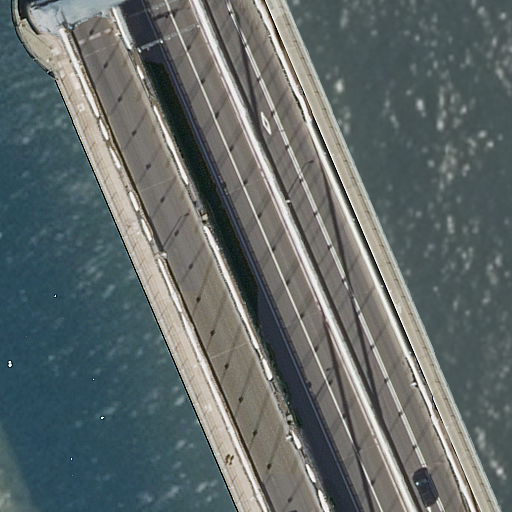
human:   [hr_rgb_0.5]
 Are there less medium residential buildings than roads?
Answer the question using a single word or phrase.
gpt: yes

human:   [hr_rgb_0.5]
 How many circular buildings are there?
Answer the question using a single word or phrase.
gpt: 0

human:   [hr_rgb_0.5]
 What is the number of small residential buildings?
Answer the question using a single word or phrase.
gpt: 1

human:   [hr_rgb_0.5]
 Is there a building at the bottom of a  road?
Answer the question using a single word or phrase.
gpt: no

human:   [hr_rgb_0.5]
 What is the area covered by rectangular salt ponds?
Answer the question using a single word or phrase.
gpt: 0m2

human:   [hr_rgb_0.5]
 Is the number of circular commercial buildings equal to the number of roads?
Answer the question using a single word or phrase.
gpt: no

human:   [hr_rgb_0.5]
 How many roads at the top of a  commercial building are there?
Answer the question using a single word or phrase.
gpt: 0

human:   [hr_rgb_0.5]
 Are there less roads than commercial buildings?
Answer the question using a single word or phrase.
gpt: no

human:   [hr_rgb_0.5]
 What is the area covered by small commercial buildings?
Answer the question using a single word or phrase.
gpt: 0m2

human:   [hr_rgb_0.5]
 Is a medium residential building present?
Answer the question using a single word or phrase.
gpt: no

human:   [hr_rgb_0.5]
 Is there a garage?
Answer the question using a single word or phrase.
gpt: no

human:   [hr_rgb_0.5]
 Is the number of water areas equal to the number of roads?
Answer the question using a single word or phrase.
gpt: no

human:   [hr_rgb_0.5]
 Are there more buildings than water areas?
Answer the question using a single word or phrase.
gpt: no

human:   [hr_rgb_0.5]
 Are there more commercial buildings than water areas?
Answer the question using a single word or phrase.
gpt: no

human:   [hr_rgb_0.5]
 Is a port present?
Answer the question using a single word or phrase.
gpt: no

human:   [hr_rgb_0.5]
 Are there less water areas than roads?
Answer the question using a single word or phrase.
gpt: yes

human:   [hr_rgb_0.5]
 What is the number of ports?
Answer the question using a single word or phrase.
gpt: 0

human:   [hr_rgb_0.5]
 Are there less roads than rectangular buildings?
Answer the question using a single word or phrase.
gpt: no

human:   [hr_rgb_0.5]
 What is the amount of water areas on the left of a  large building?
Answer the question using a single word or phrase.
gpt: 0

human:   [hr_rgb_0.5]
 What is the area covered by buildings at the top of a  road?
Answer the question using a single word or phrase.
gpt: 12m2

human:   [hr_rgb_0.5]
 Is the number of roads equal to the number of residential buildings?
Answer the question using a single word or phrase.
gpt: no

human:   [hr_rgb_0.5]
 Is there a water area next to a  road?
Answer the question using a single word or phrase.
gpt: yes

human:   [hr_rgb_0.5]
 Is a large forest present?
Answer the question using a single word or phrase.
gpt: no

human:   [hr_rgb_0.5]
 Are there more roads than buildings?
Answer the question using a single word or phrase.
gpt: yes

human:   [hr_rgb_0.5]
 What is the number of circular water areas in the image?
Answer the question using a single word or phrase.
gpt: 0

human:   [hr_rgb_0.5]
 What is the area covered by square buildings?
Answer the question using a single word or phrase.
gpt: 0m2

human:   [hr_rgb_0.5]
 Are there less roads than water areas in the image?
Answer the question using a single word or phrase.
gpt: no

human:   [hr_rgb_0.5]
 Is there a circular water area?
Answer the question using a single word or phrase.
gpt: no

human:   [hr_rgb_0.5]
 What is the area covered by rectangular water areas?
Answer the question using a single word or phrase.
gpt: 10605m2

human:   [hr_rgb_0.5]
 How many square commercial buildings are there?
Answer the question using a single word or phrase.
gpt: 0

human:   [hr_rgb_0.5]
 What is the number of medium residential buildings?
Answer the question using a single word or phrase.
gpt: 0

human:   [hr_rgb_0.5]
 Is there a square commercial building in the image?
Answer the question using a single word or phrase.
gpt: no

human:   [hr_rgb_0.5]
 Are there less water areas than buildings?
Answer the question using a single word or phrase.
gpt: no

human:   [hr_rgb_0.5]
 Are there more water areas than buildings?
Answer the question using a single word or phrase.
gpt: no

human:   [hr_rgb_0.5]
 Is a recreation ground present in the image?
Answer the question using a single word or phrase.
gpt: no

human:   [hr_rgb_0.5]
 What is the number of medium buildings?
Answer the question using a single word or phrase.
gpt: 0